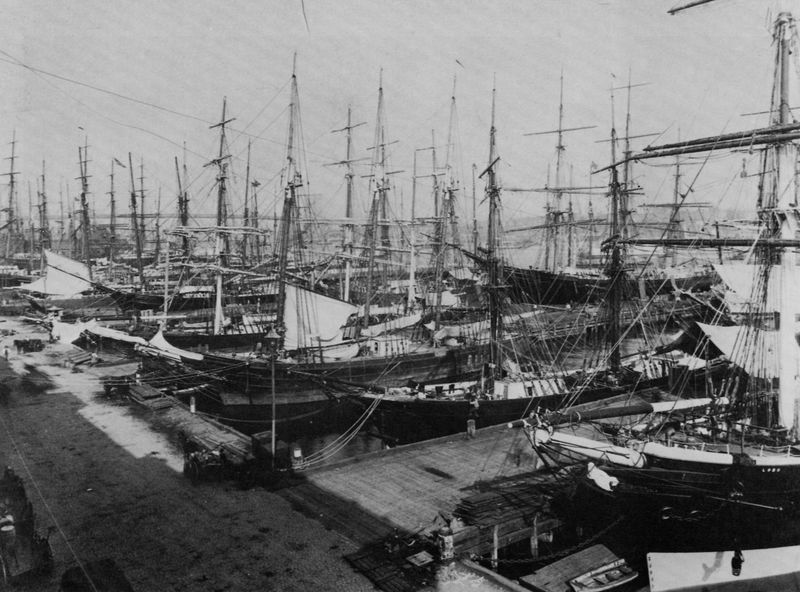
Titel: South Street
Künstler: Amerikanischer Photograph
Schlagwörter: meer, see, ufer, grau, schwarz, weiss, boot, boote, schiff, schiffe, segel, segelboot, segelschiffe, mast, segelschiff, hafen, masten, seile, steg, tau, segelboote, taue, foto, fotografie, photographie, seil, schwarz weiss, photo, anlegestelle, uferstrasse, gewirr, kaui, kein